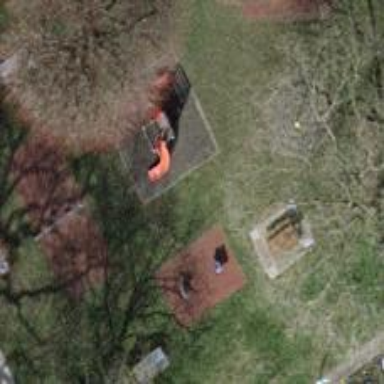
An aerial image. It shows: Playground area for leisure activities on the land.